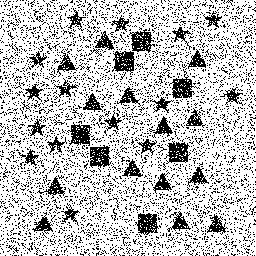
Squares: 7
Triangles: 14
Stars: 15
Total shapes: 36